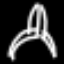
Label: The Eiffel Tower